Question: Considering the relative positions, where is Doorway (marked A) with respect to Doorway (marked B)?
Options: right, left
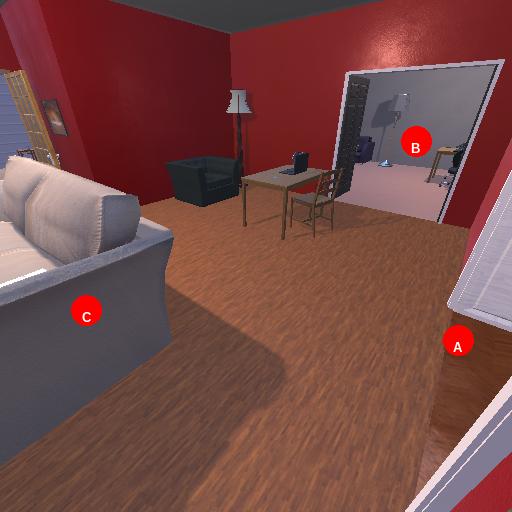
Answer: right